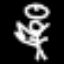
Label: angel